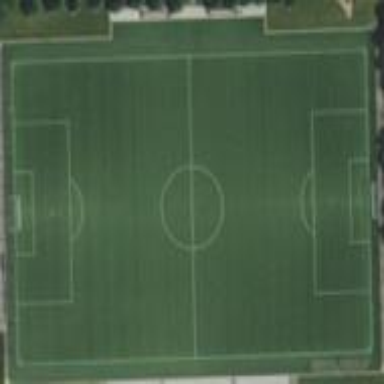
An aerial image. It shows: Soccer pitch for leisure land activities.